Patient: sex M, age 58
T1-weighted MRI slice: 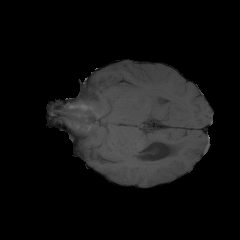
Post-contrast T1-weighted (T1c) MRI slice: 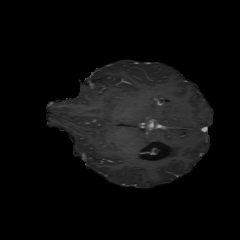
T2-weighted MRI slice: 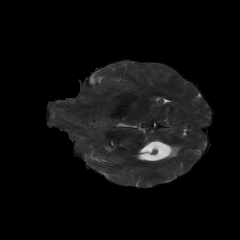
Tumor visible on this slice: no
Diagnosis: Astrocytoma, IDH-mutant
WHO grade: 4